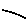
Label: line